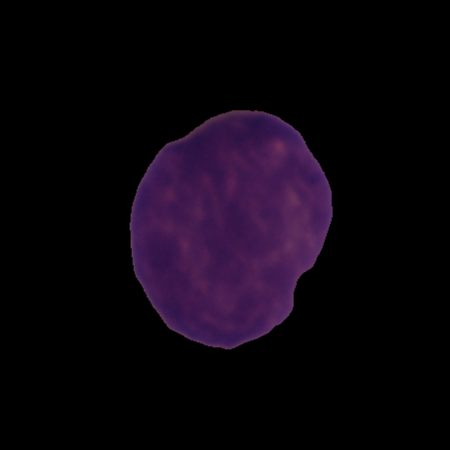
Label: cancer